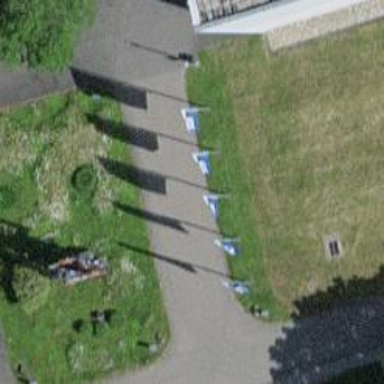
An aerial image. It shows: Flagpole structure.